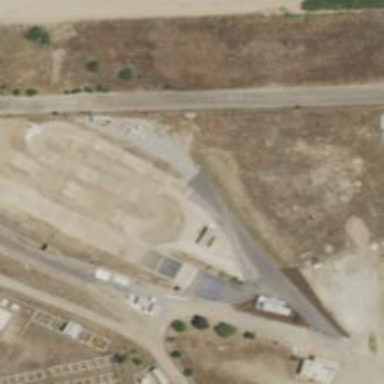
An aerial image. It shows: Cycling raceway.